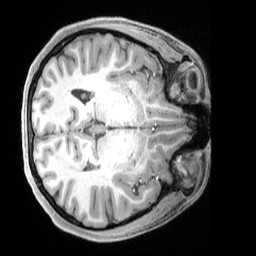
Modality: T1w
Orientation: axial
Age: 23
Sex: female
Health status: healthy
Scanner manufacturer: siemens
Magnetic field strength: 3 T
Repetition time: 2.4 s
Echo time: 0.00222 s